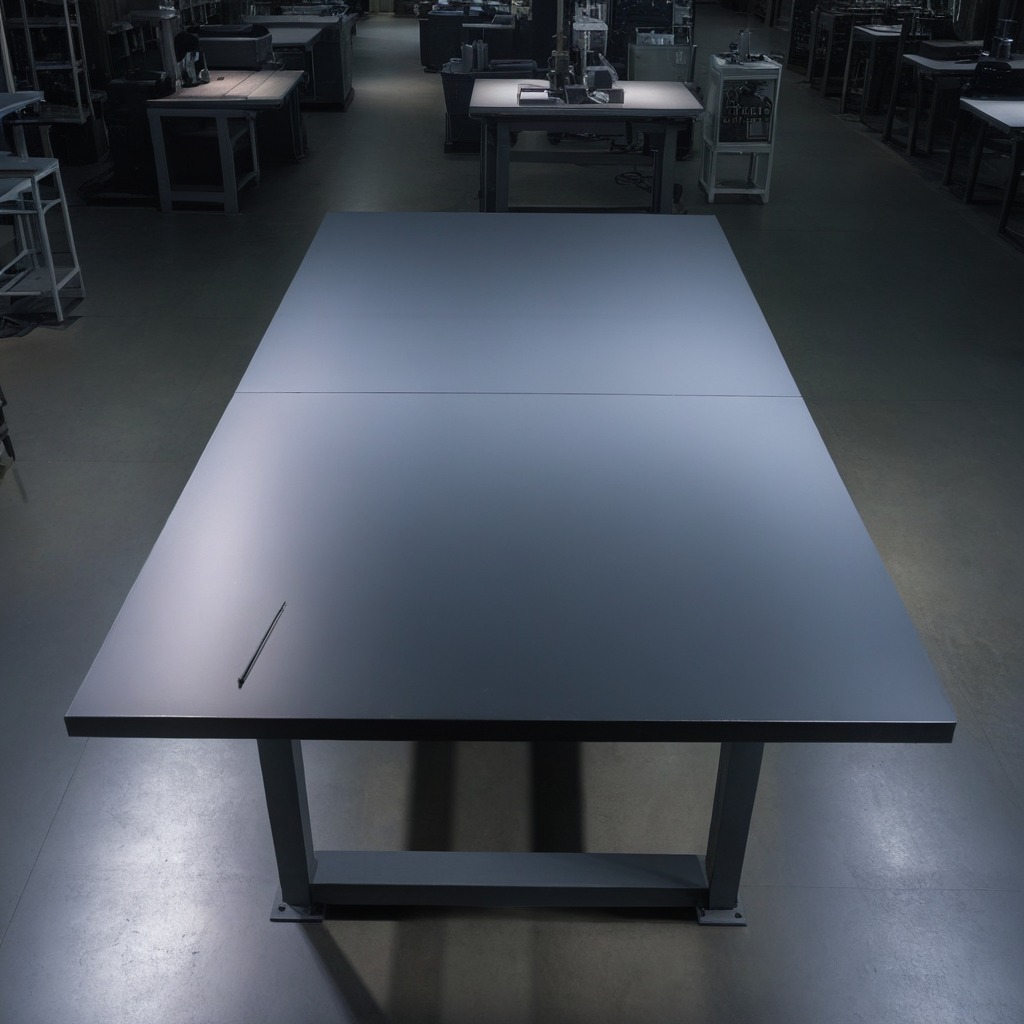
An iron nail is lying on the tabletop.